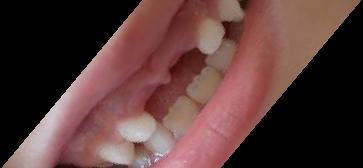
Condition: hypodontia